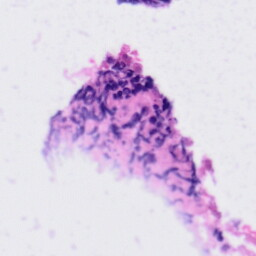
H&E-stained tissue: Tonsil